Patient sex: F
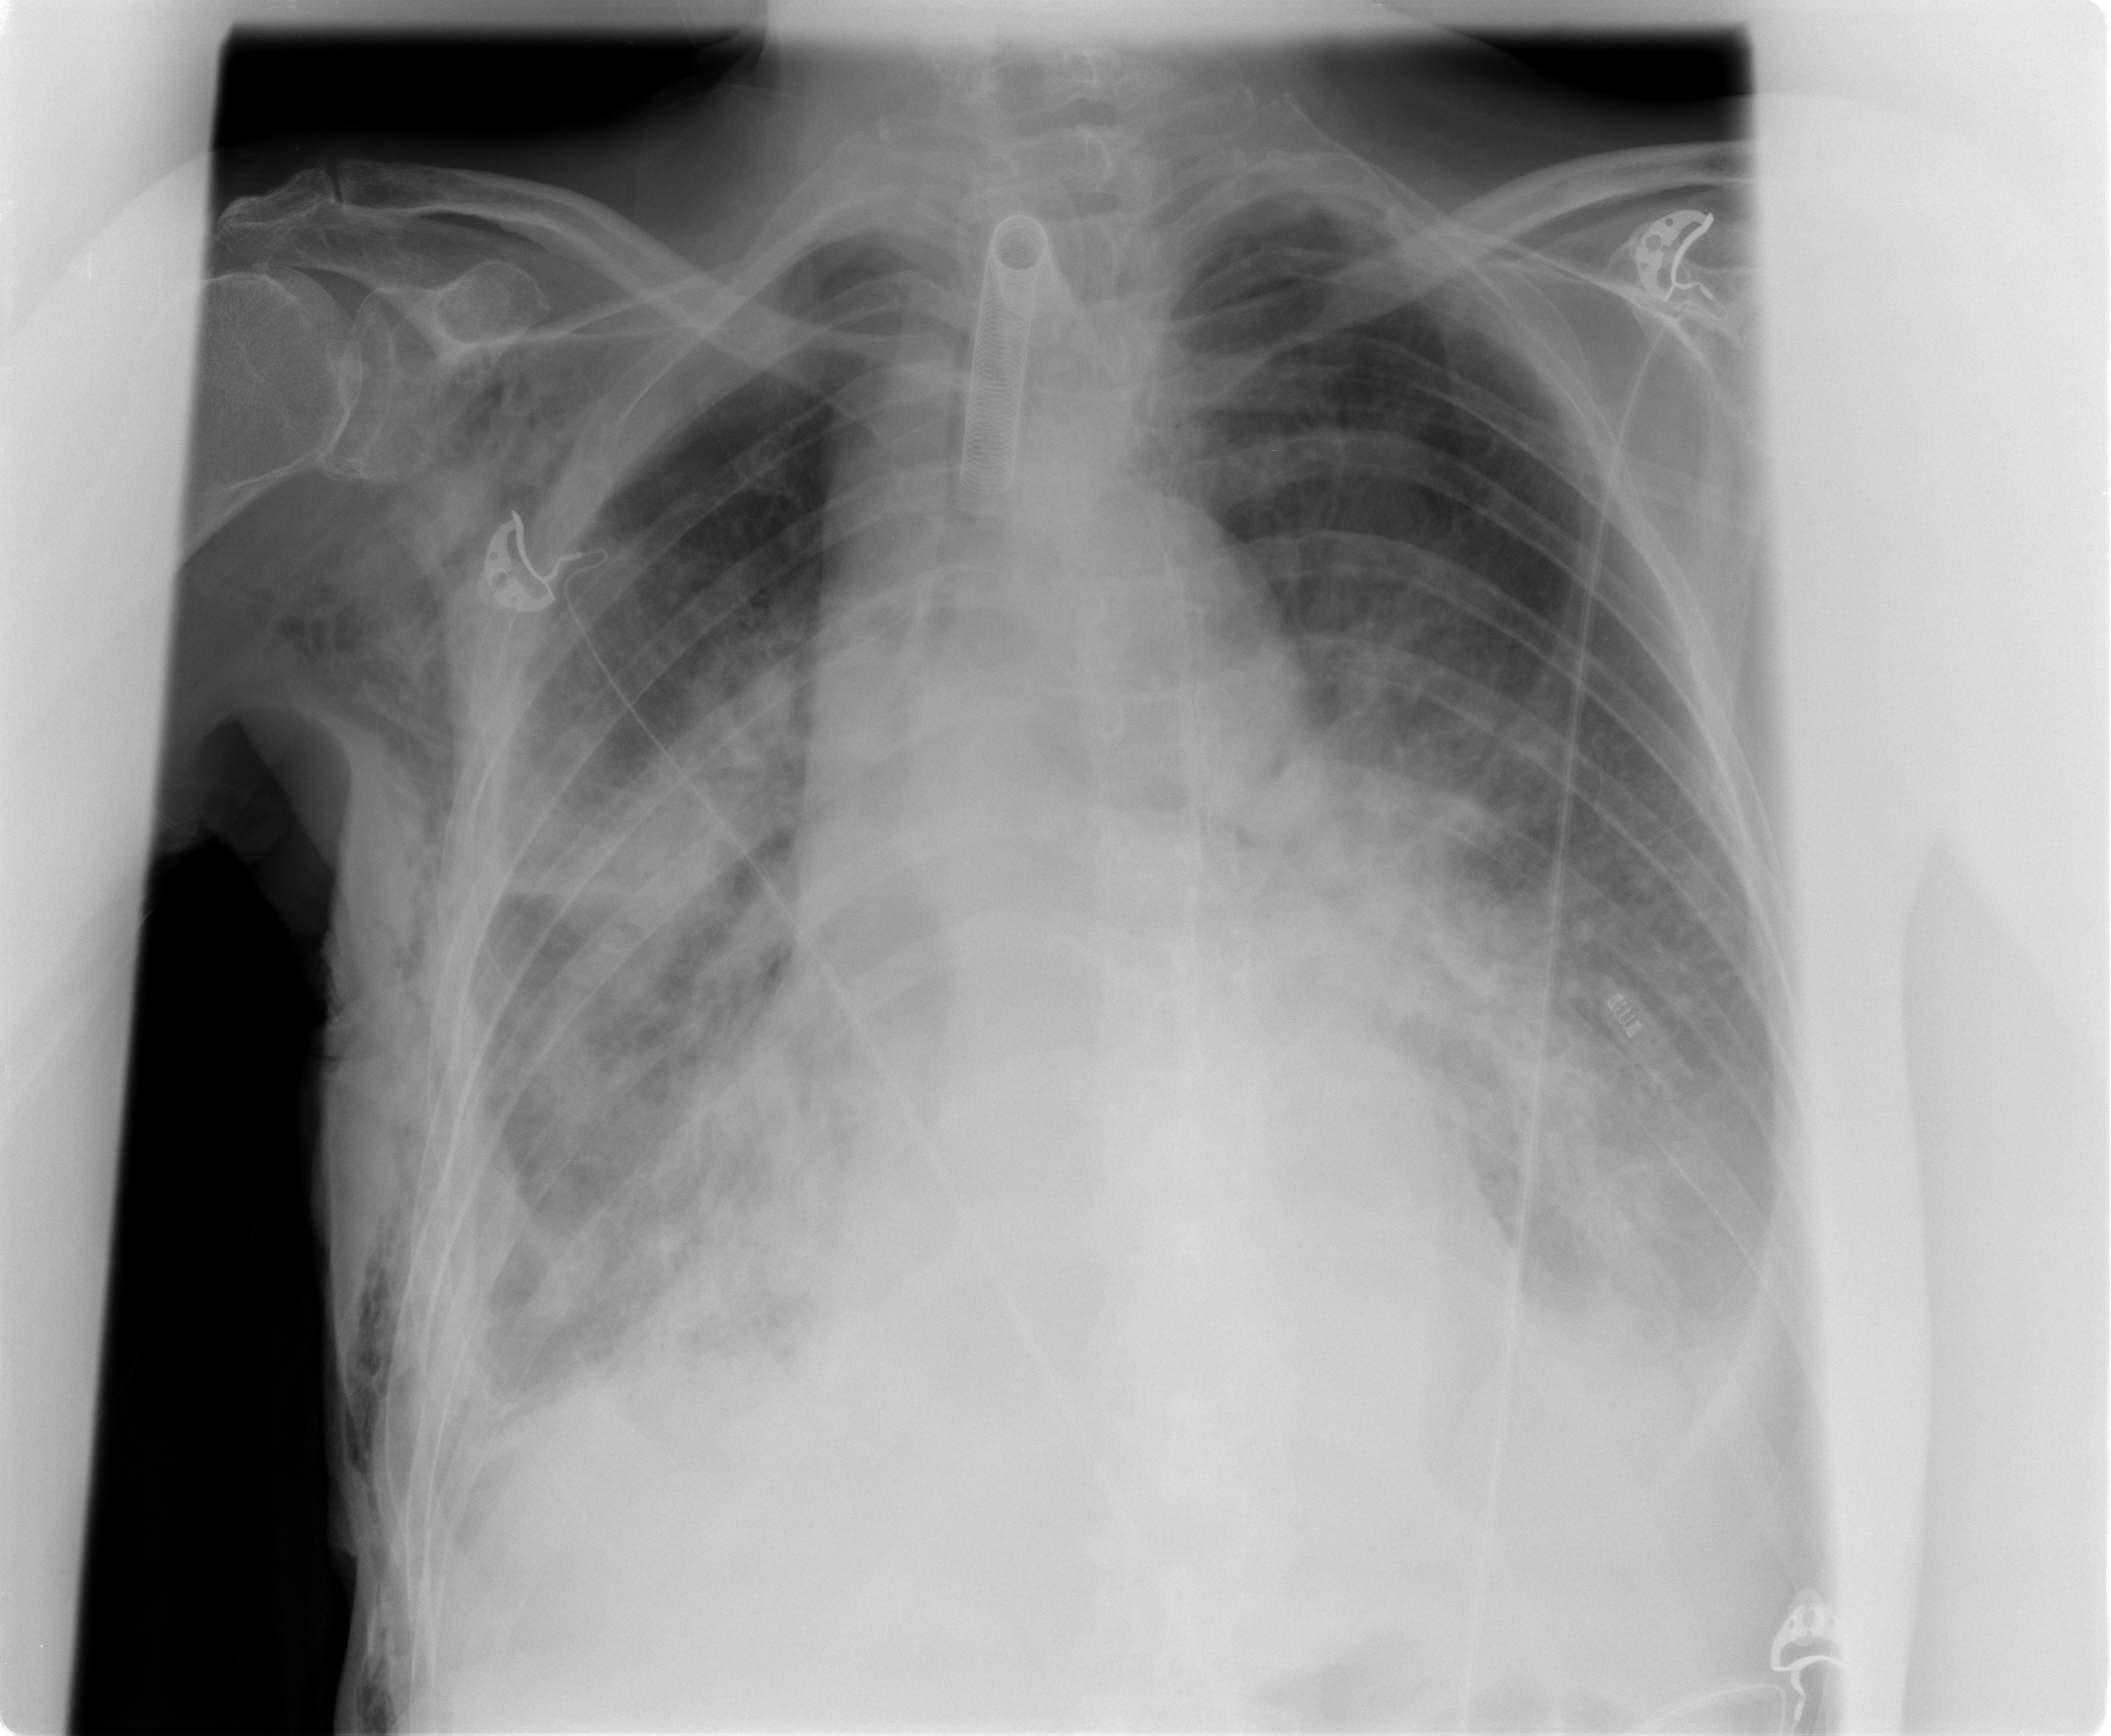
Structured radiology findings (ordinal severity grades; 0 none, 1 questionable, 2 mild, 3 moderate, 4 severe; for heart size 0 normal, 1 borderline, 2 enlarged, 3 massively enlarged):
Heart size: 2
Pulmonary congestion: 2
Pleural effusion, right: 2
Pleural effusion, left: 2
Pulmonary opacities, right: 3
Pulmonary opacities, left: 2
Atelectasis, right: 2
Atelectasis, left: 2